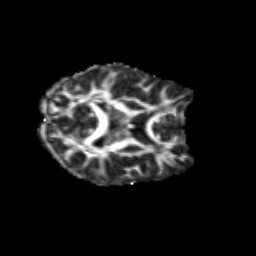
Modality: FA
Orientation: axial
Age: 23
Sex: female
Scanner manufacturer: siemens
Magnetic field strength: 3 T
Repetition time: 3.5 s
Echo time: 0.125 s